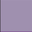
Piece: xx